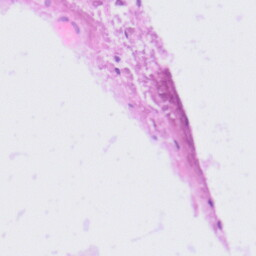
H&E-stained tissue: Tonsil